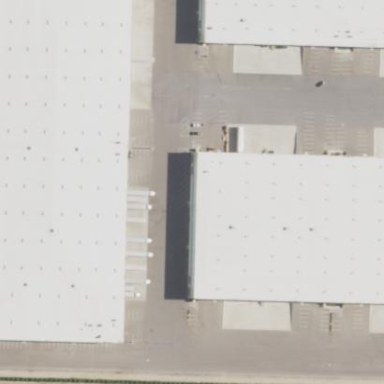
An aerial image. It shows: Industrial area.